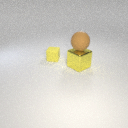
large yellow metal cube in front of small yellow rubber cube